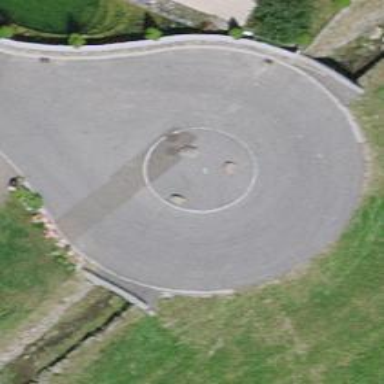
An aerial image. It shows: Turning loop on the road.